Question: I'm trying to implement a char device driver in Linux driver. When I try to echo strings into my driver, the result is very weird.
My code to store the strings I input:
'''
int max_size = 1;
char store[1] = {0};
char message[100] = {0};
ssize_t hello_write(struct *filep, const char *buffer, size_t length, loff_t *position)
{
if(length> max_size)
length = max_size;
if(copy_from_user(message, buffer, length))
return -EFAULT;
strncpy(store, message, max_size);
printk(KERN_INFO "Actually stored in kernel:%s", store);
return max_size;
}
ssize_t hello_read(struct file *filep, char *buffer, size_t length, loff_t *postion)
{
int error_count = 0;
error_count = copy_to_user(buffer, store, max_size);
if(error==0){
printk(KERN_INFO "read message from kernel: %s", store);
return 0;
}
else{
printk(KERN_INFO "failed to send %d chars to user", error_count);
return -EFAULT;
}
}
'''
Test:
> '''
echo ginger > /dev/test
cat /dev/test
'''
I intend to store only the first letter of each input string, anything with the function 'strncpy'?

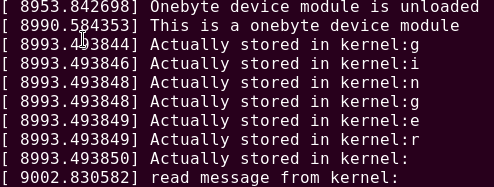
Answer: Value returned by 'write' syscall is interpreted as .
Like other standard output utilities 'echo' calls 'write()' syscall until it processes .
So, when you want to store only single byte of the input, you need to return input's full length for mark it as processed.
More correct implementation of '.write' would be:
'''
ssize_t hello_write(struct *filep, const char * __user buffer, size_t length, loff_t *position)
{
if((*position == 0) && (length > 0)) {
// Store the first byte of the first input string.
if(copy_from_user(message, buffer, 1))
return -EFAULT;
strncpy(store, message, 1);
}
printk(KERN_INFO "Actually stored in kernel:%s", store);
// But mark the whole string as processed
*position += length;
return length;
}
'''